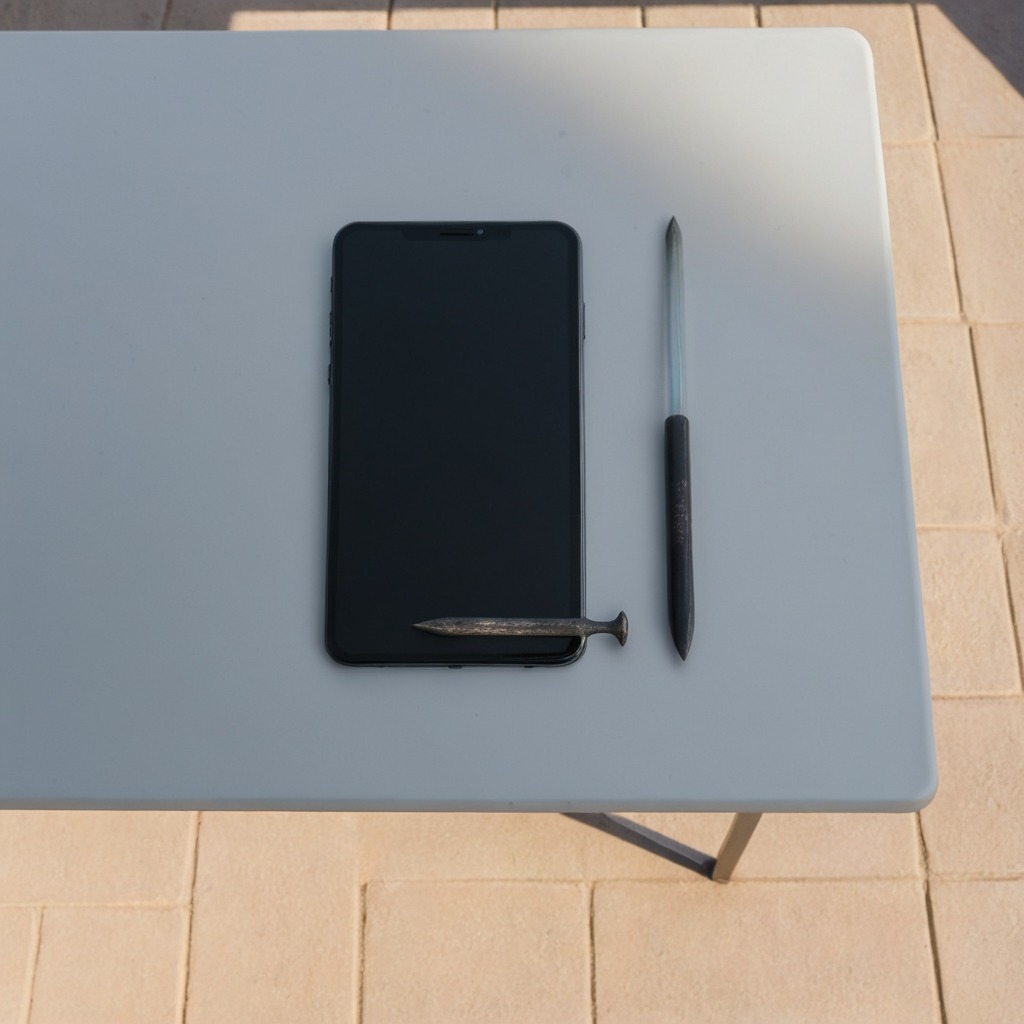
An iron nail is lying on the table.